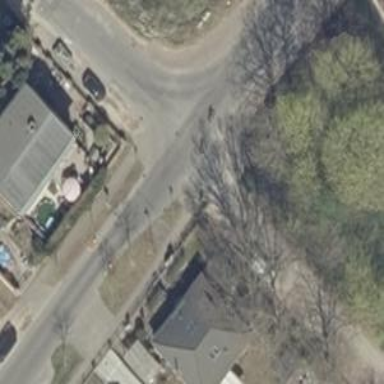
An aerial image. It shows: Unmarked road crossing.